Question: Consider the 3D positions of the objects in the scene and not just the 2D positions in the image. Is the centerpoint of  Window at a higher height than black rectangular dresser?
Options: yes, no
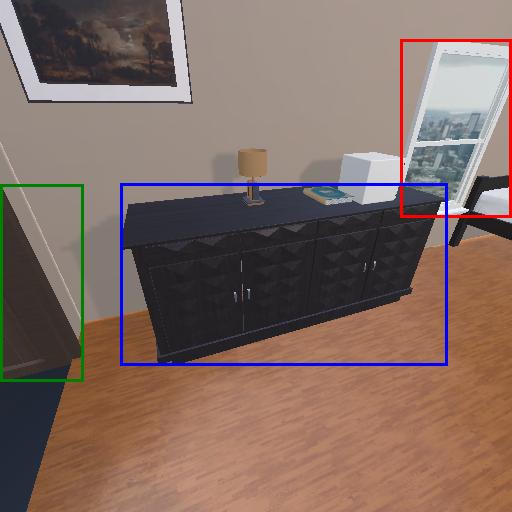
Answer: yes